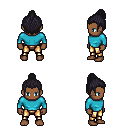
a pixel art fantasy rpg character, male body template, human, dark skin, teal long-sleeve shirt, gold greaves, raven short topknot hairstyle, four views (front, back, left, right), 2x2 character sprite sheet, small pixel art, hard edges, no anti-aliasing